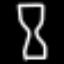
Label: hourglass